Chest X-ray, AP view. Patient: 62 years old, sex M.
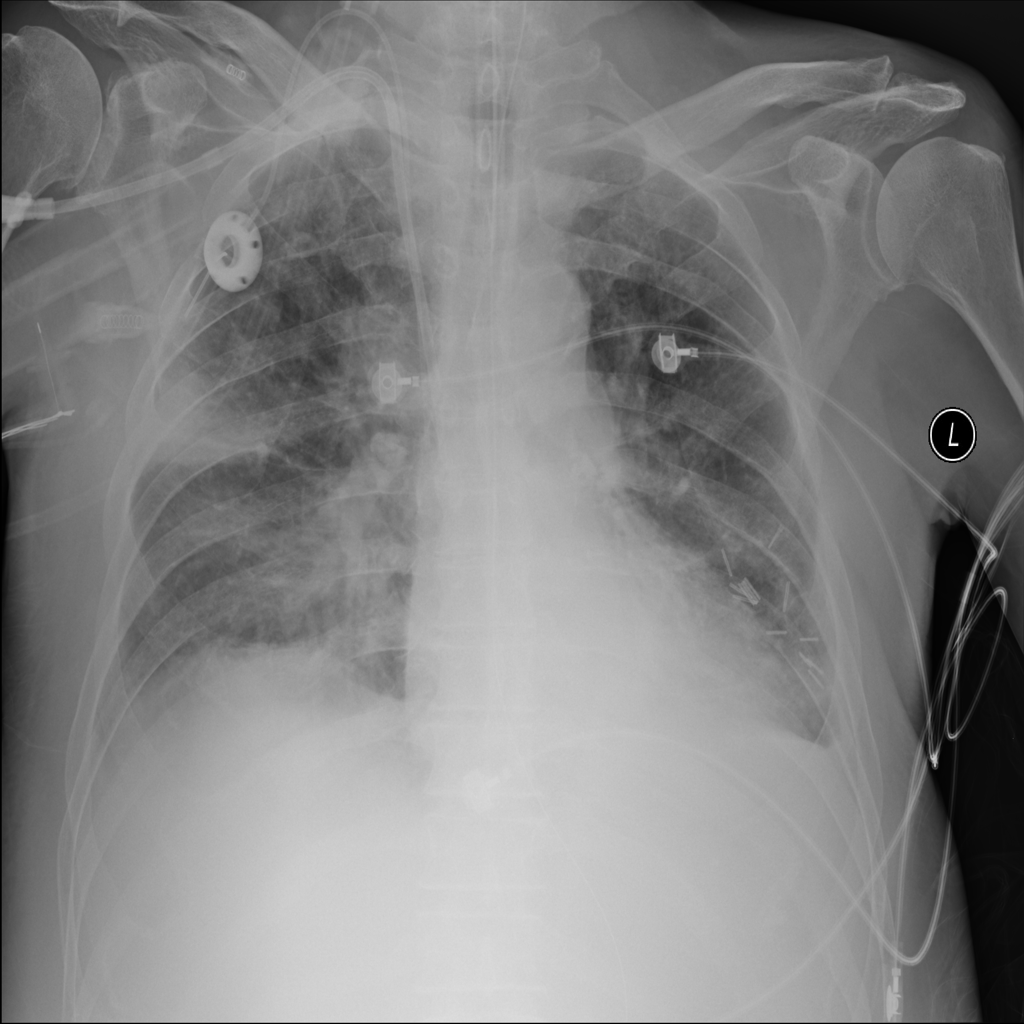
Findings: Consolidation